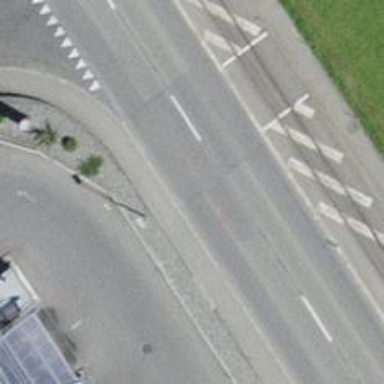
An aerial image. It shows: Uncontrolled zebra crossing on the road.